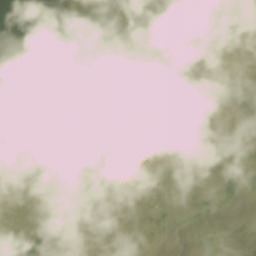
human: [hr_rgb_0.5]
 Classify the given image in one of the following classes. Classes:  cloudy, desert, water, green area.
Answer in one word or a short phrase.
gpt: cloudy